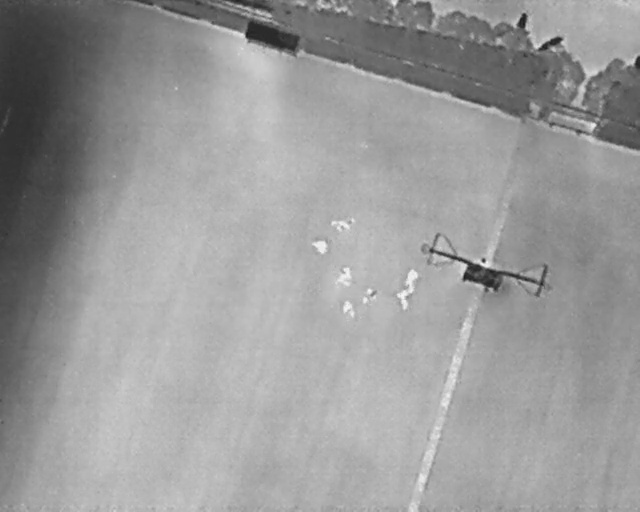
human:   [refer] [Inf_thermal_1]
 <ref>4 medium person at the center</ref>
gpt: <box>[[48, 46, 51, 49, 2], [56, 56, 59, 59, 2], [52, 58, 56, 61, 2], [61, 57, 64, 59, 172]]</box>